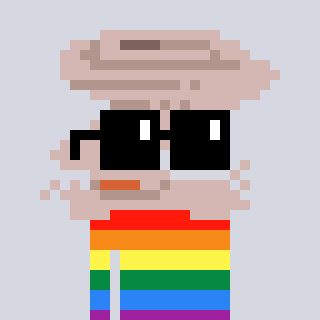
a pixel art character with square black sunglasses, a tornado-shaped head and a orange-colored body on a cool background